Question: I want to create a 'threeparttable' in a Rmd/Knitr-document and to add a note to the bottom of the table. The table is created by a R-function inside a chunk with 'results = "asis"'. I did not add the function to the working example because it's quite verbose and the problem is evident from the pure LaTeX code.
This works and the result looks as expected.
'''
---
title: "Untitled"
output: pdf_document
header-includes:
- \usepackage{threeparttable}
- \usepackage{booktabs}
- \usepackage{longtable}
references:
- id: rao2001basic
title: Basic Research in Parapsychology
author:
- family: Rao
given: K.R.
issued:
year: 2001
publisher: McFarland
type: book
---
\begin{table}[h]
\centering
\begin{threeparttable}
\caption{A summary table of the cars dataset.}
\begin{tabular}{lrr}
\toprule
Descriptives & speed & dist\\
\midrule
Mean & 15.4 & 42.98\\
SD & 5.29 & 25.77\\
Min & 4 & 2\\
Max & 25 & 120\\
\bottomrule
\end{tabular}
\tablenotes{\item\textit{Note.} This table was created by @rao2001basic. }
\end{threeparttable}
\end{table}
'''

Unfortunately, the citation in the table caption is not working. It works fine if I take it out of the LaTeX environment, but not inside. Is there a way to parse the Markdown in the LaTeX environment?
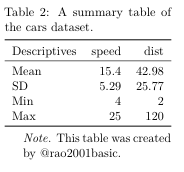
Answer: I found that if you are willing to use the 'bookdown::pdf_document2()' format, you can use <URL> to solves this problem without having to mess with LaTeX:
'''
---
title: "Untitled"
output: bookdown::pdf_document2
header-includes:
- \usepackage{threeparttable}
- \usepackage{booktabs}
- \usepackage{longtable}
references:
- id: rao2001basic
title: Basic Research in Parapsychology
author:
- family: Rao
given: K.R.
issued:
year: 2001
publisher: McFarland
type: book
---
(ref:tablenote)
This table was created by @rao2001basic.
\begin{table}[h]
\centering
\begin{threeparttable}
\caption{A summary table of the cars dataset.}
\begin{tabular}{lrr}
\toprule
Descriptives & speed & dist\\
\midrule
Mean & 15.4 & 42.98\\
SD & 5.29 & 25.77\\
Min & 4 & 2\\
Max & 25 & 120\\
\bottomrule
\end{tabular}
\tablenotes{\item\textit{Note.} (ref:tablenote)}
\end{threeparttable}
\end{table}
'''
This even works when tables are created by in R:
'''
'''{r results = "asis"}
knitr::kable(mtcars[1:3, ], caption = "(ref:tablenote)")
'''
'''